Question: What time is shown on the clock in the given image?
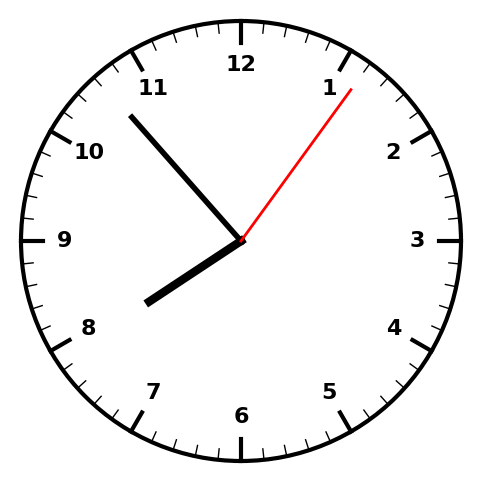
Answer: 07:53:06